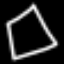
Label: square